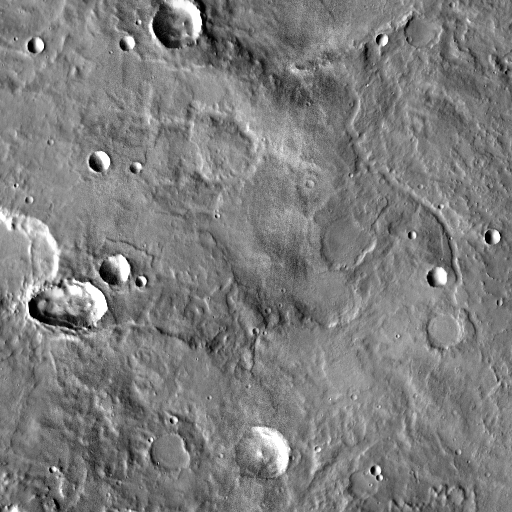
Crater classes present: Background, Other, Layered, Buried